Question: I have numerous tuples (par1,par2), i.e. points in a 2 dimensional parameter space obtained from repeating an experiment multiple times.
I'm looking for a possibility to calculate and visualize confidence ellipses (not sure if thats the correct term for this). Here an example plot that I found in the web to show what I mean:

source: blogspot.ch/2011/07/classification-and-discrimination-with.html
So in principle one has to fit a multivariate normal distribution to a 2D histogram of data points I guess. Can somebody help me with this?
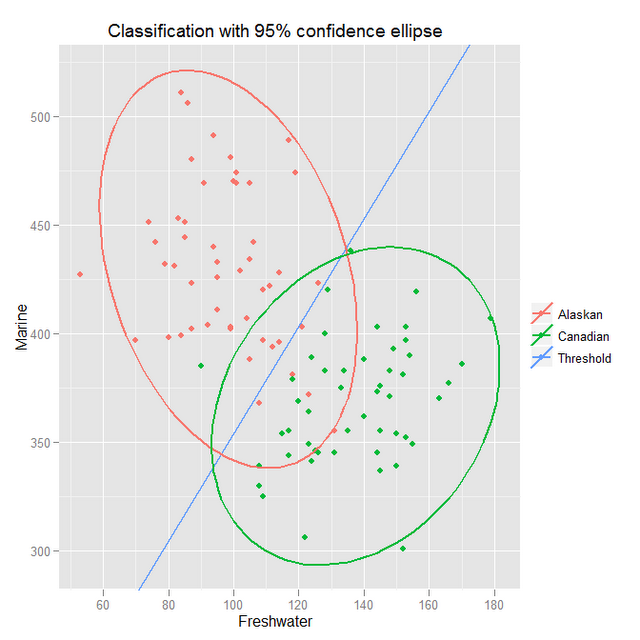
Answer: It sounds like you just want the 2-sigma ellipse of the scatter of points?
If so, consider something like this (From some code for a paper here: <URL>:
'''
import numpy as np
import matplotlib.pyplot as plt
from matplotlib.patches import Ellipse
def plot_point_cov(points, nstd=2, ax=None, **kwargs):
"""
Plots an 'nstd' sigma ellipse based on the mean and covariance of a point
"cloud" (points, an Nx2 array).
Parameters
----------
points : An Nx2 array of the data points.
nstd : The radius of the ellipse in numbers of standard deviations.
Defaults to 2 standard deviations.
ax : The axis that the ellipse will be plotted on. Defaults to the
current axis.
Additional keyword arguments are pass on to the ellipse patch.
Returns
-------
A matplotlib ellipse artist
"""
pos = points.mean(axis=0)
cov = np.cov(points, rowvar=False)
return plot_cov_ellipse(cov, pos, nstd, ax, **kwargs)
def plot_cov_ellipse(cov, pos, nstd=2, ax=None, **kwargs):
"""
Plots an 'nstd' sigma error ellipse based on the specified covariance
matrix ('cov'). Additional keyword arguments are passed on to the
ellipse patch artist.
Parameters
----------
cov : The 2x2 covariance matrix to base the ellipse on
pos : The location of the center of the ellipse. Expects a 2-element
sequence of [x0, y0].
nstd : The radius of the ellipse in numbers of standard deviations.
Defaults to 2 standard deviations.
ax : The axis that the ellipse will be plotted on. Defaults to the
current axis.
Additional keyword arguments are pass on to the ellipse patch.
Returns
-------
A matplotlib ellipse artist
"""
def eigsorted(cov):
vals, vecs = np.linalg.eigh(cov)
order = vals.argsort()[::-1]
return vals[order], vecs[:,order]
if ax is None:
ax = plt.gca()
vals, vecs = eigsorted(cov)
theta = np.degrees(np.arctan2(*vecs[:,0][::-1]))
# Width and height are "full" widths, not radius
width, height = 2 * nstd * np.sqrt(vals)
ellip = Ellipse(xy=pos, width=width, height=height, angle=theta, **kwargs)
ax.add_artist(ellip)
return ellip
if __name__ == '__main__':
#-- Example usage -----------------------
# Generate some random, correlated data
points = np.random.multivariate_normal(
mean=(1,1), cov=[[0.4, 9],[9, 10]], size=1000
)
# Plot the raw points...
x, y = points.T
plt.plot(x, y, 'ro')
# Plot a transparent 3 standard deviation covariance ellipse
plot_point_cov(points, nstd=3, alpha=0.5, color='green')
plt.show()
'''